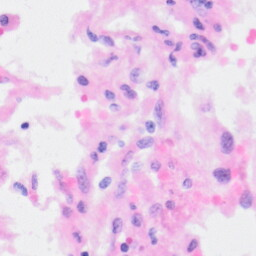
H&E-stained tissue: Kidney